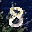
Label: 8